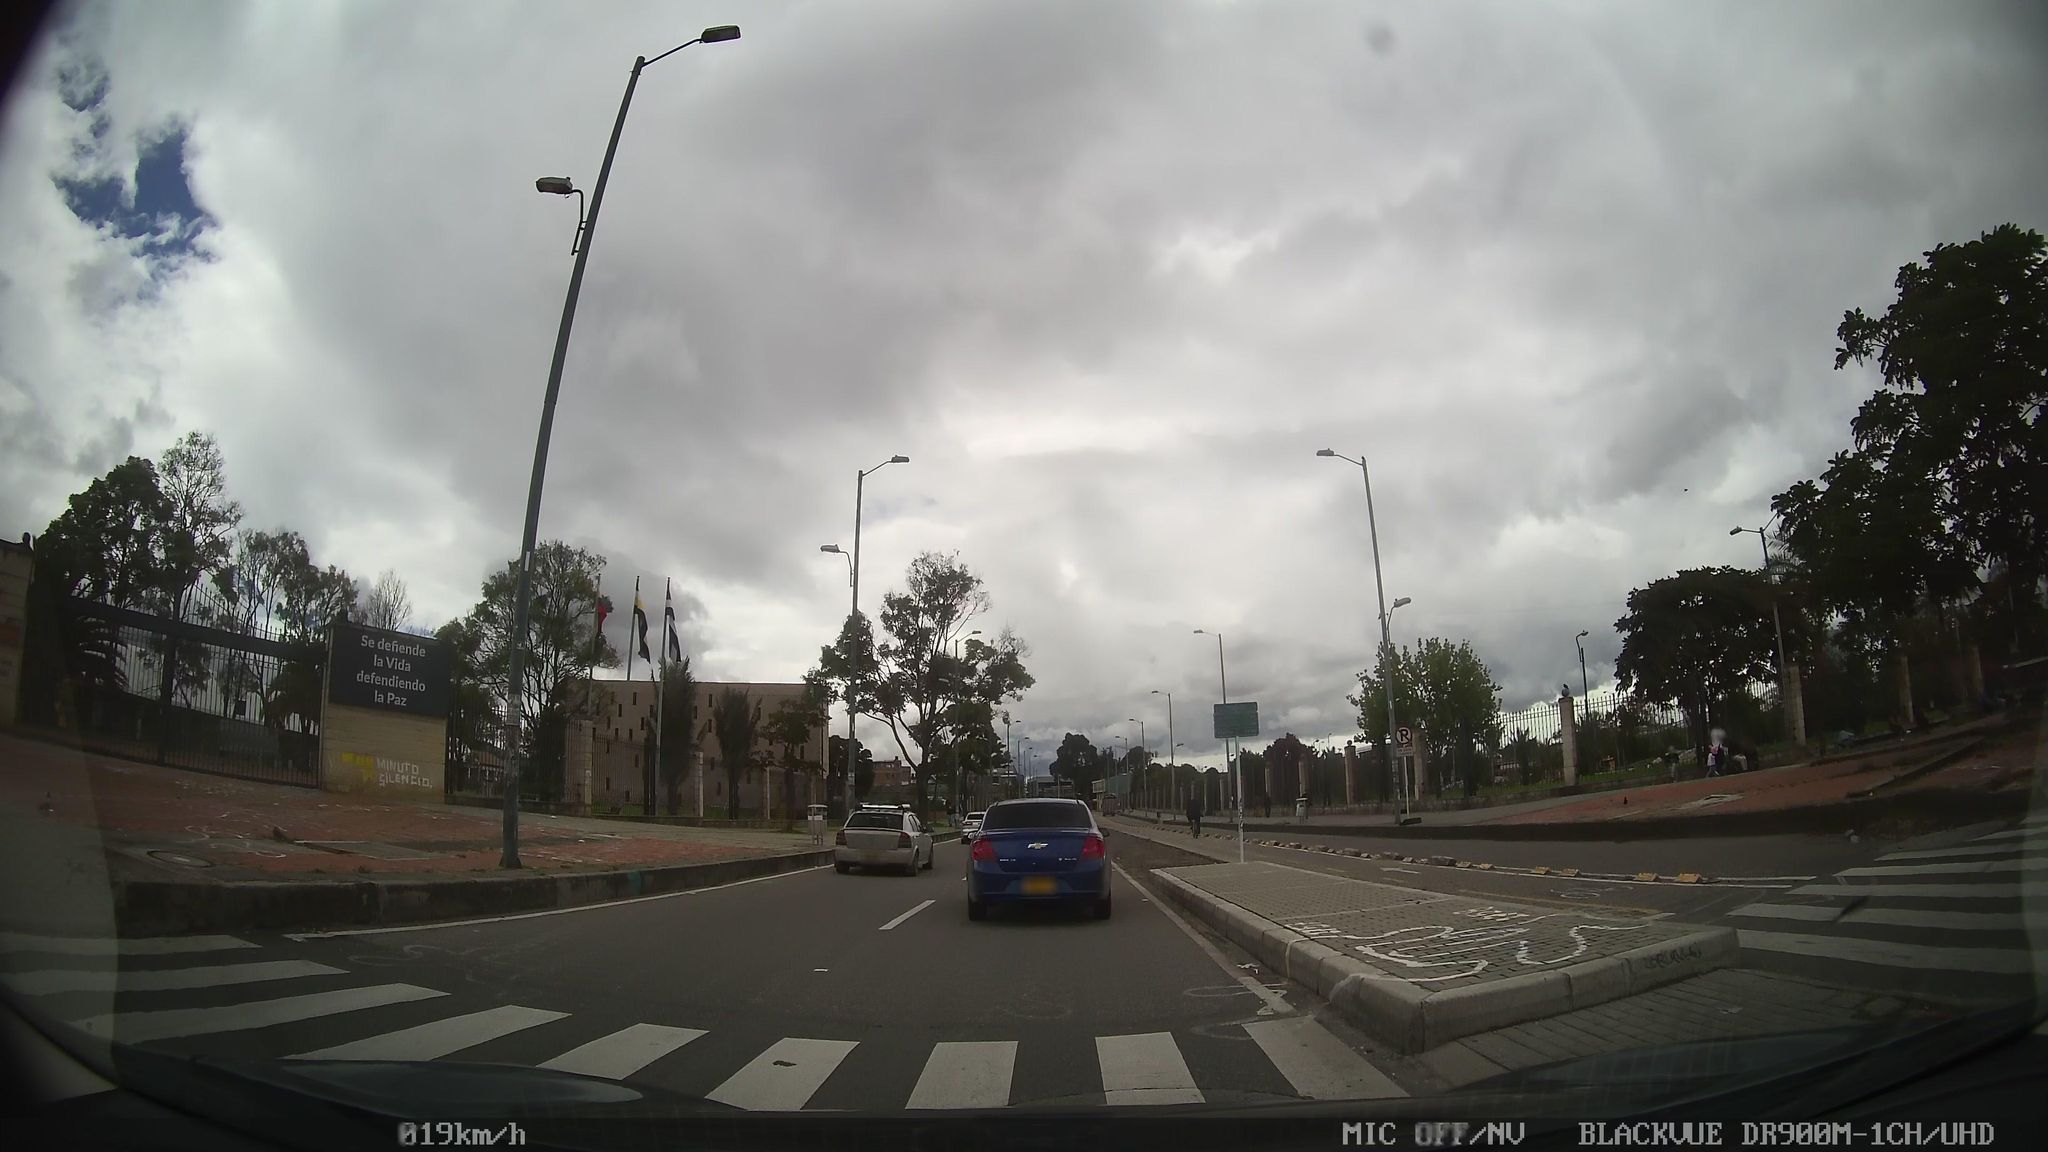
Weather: cloudy
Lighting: day
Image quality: good
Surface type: driving surface
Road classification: cycleway
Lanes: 2
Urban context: urban centre
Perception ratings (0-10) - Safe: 2.96, Lively: 2.4, Beautiful: 6.64, Boring: 1.39, Depressing: 2.4, Wealthy: 1.51